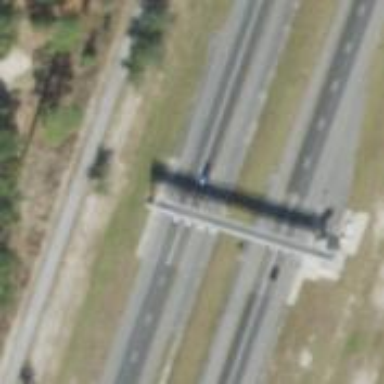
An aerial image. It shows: Toll gantry on the road.